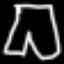
Label: pants